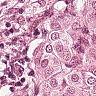
Metastatic tissue present: yes